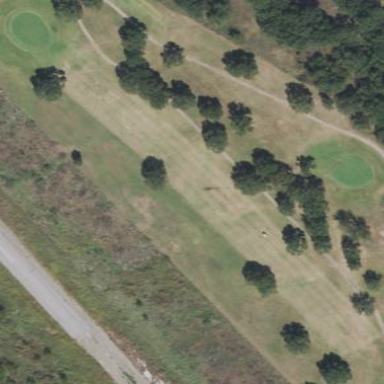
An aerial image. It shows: Golf fairway in the image.